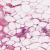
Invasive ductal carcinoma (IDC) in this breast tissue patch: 0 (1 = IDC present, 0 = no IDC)